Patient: sex F, age 63
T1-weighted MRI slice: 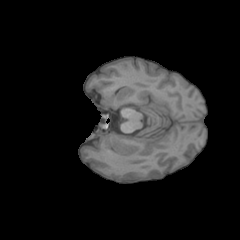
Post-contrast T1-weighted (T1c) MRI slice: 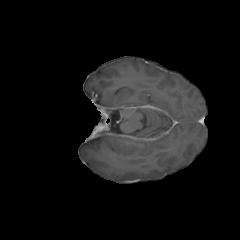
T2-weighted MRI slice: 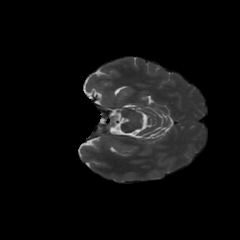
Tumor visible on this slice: no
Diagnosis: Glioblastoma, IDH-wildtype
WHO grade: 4